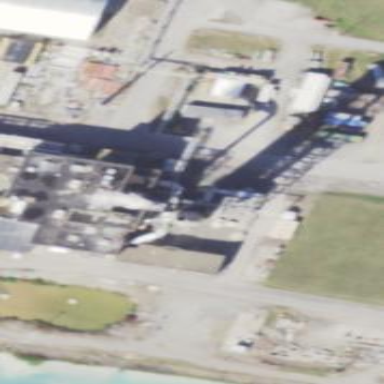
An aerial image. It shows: Power plant.